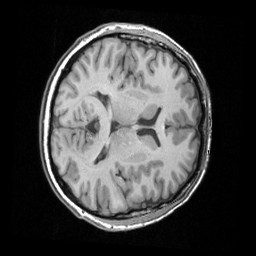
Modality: T1w
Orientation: axial
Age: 38
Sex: male
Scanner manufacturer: siemens
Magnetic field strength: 3 T
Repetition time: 1.62 s
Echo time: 0.003 s